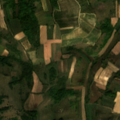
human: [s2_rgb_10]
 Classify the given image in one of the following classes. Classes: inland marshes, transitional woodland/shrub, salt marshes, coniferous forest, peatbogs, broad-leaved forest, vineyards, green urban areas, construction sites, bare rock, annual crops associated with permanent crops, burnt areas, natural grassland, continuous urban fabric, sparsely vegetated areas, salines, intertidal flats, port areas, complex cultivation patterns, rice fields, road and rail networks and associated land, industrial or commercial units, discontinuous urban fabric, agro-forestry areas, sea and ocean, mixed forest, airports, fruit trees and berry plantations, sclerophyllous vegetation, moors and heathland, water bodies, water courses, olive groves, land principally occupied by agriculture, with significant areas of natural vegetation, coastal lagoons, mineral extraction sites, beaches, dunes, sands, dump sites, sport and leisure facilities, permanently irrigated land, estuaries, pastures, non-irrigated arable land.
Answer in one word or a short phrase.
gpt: pastures, complex cultivation patterns, land principally occupied by agriculture, with significant areas of natural vegetation, broad-leaved forest, transitional woodland/shrub